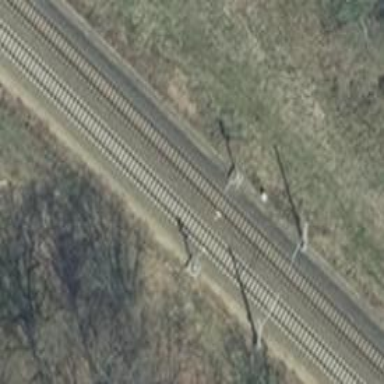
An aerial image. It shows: Light railway signal with light crossing form.